Interaction volume radius: 5 \u00c5
Interaction volume height: 10 \u00c5
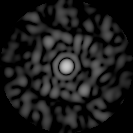
Disorder parameter: 0.8737